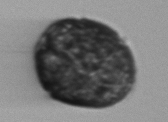
Label: Margalefidinium